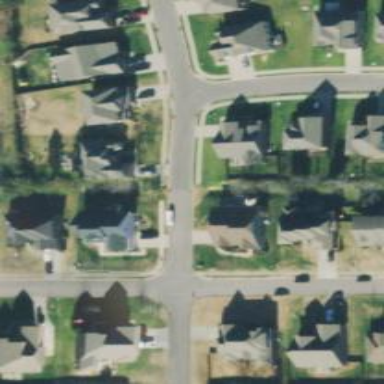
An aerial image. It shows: Residential road with separate asphalt sidewalk.